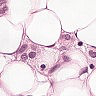
Metastatic tissue present: yes